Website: bh-photo
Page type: receipt
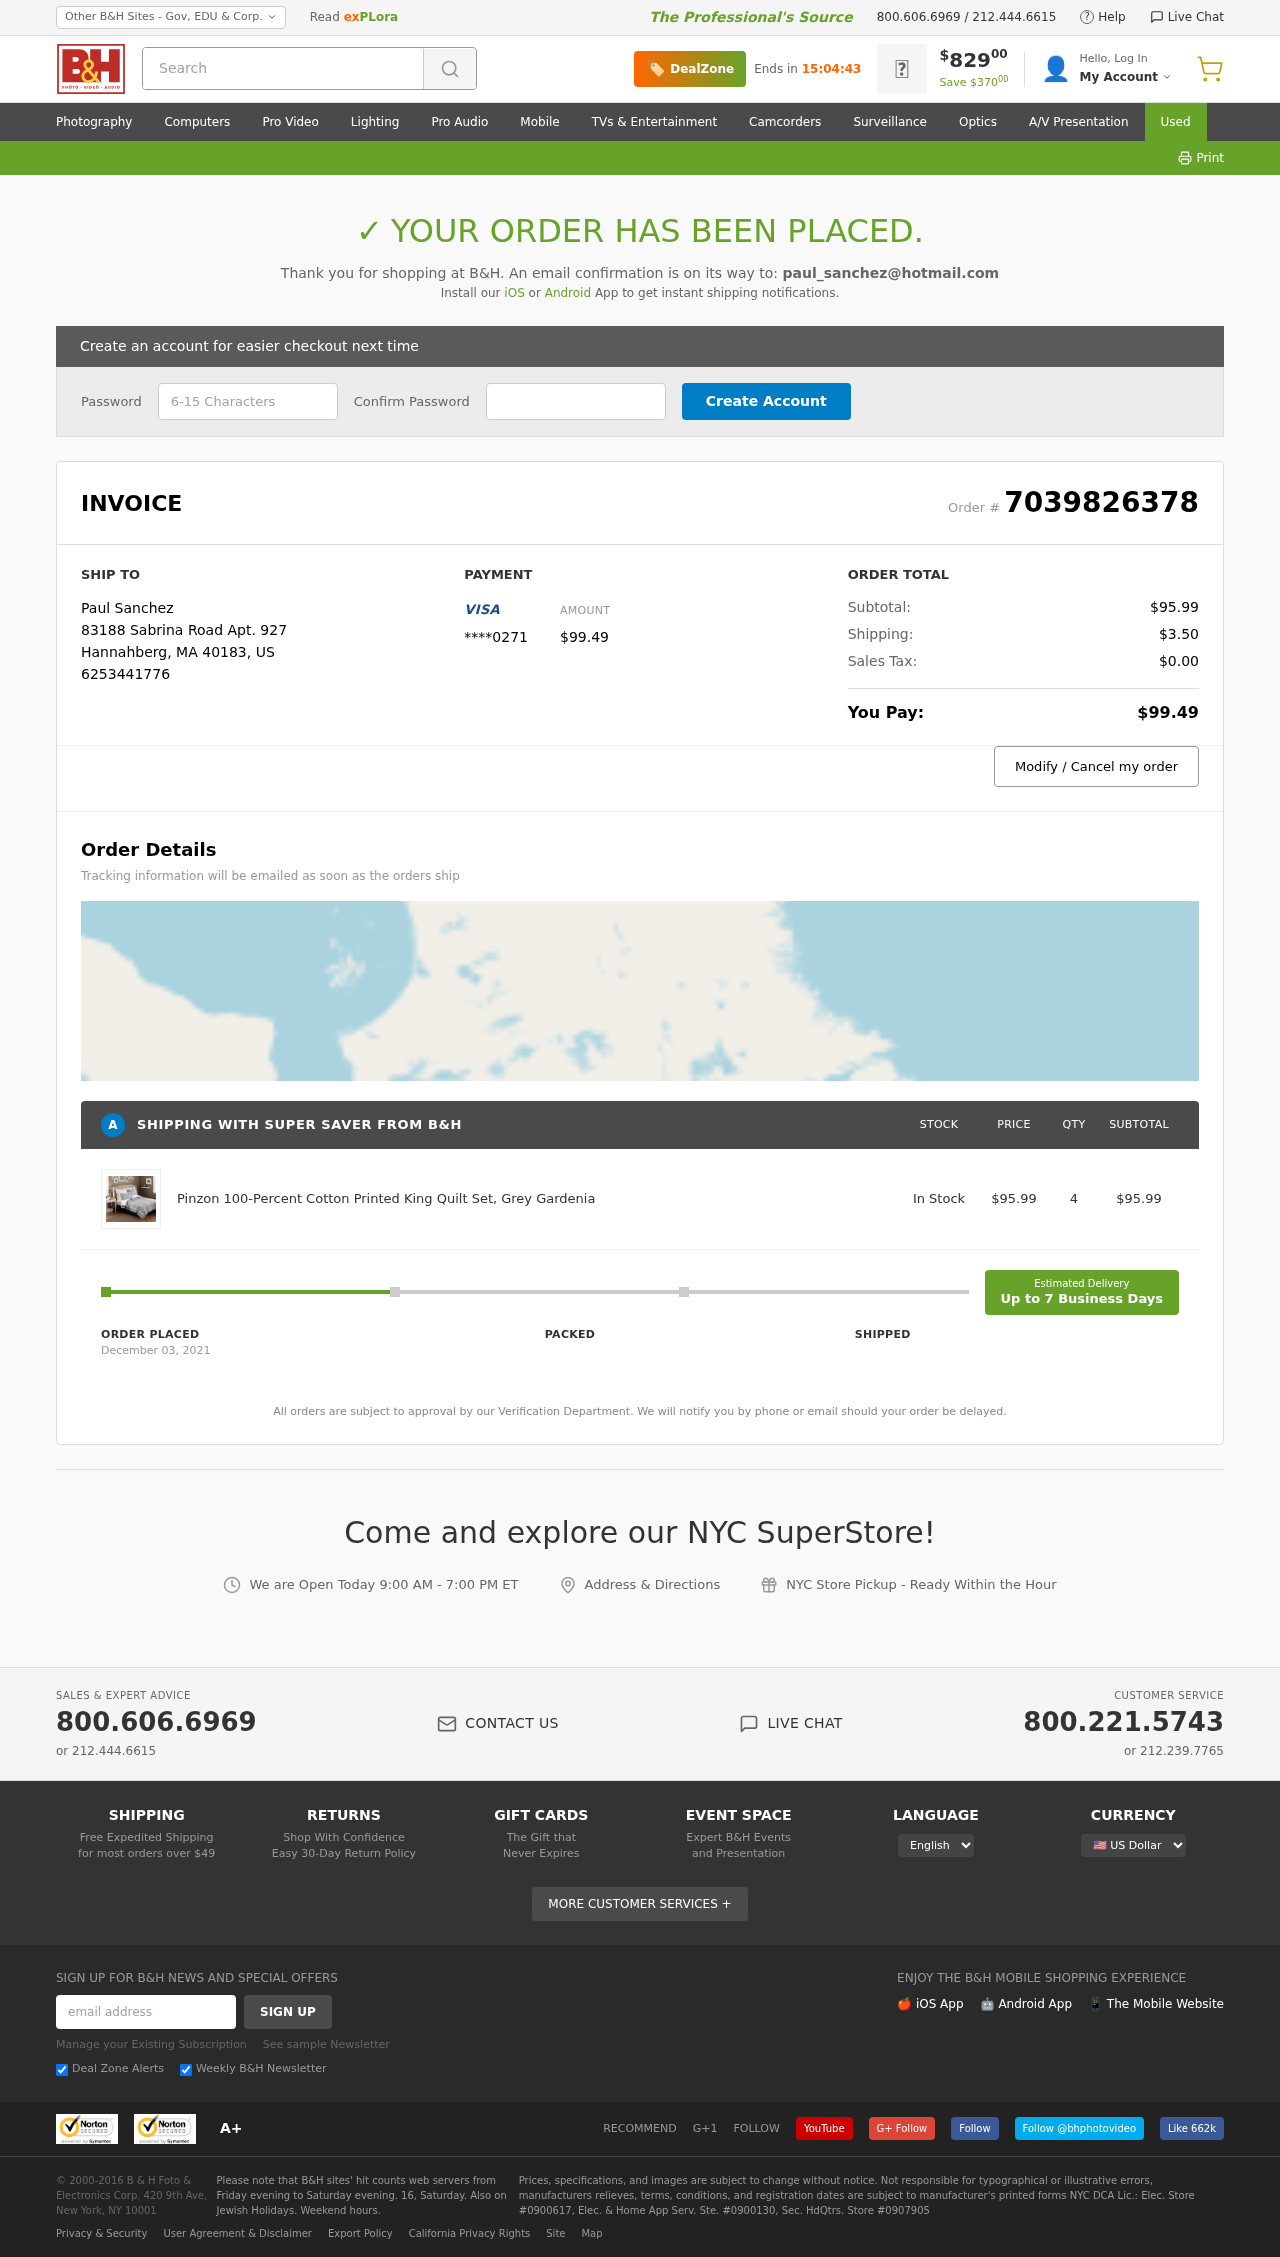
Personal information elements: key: PII_CARD_LAST4
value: ****0271
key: PII_CITY
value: Hannahberg
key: PII_COUNTRY_CODE
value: US
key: PII_EMAIL
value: paul_sanchez@hotmail.com
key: PII_FULLNAME
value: Paul Sanchez
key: PII_PHONE
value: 6253441776
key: PII_POSTCODE
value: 40183
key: PII_STATE_ABBR
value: MA
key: PII_STREET
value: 83188 Sabrina Road Apt. 927
Product elements: key: PRODUCT1_NAME
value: Pinzon 100-Percent Cotton Printed King Quilt Set, Grey Gardenia
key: PRODUCT1_PRICE
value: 95.99
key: PRODUCT1_QUANTITY
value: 4
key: PRODUCT1_SUBTOTAL
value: $95.99
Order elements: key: ORDER_ID
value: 7039826378
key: ORDER_TOTAL
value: $99.49
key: ORDER_SUBTOTAL
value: $95.99
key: ORDER_SHIPPING_COST
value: $3.50
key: ORDER_TAX
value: $0.00
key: ORDER_DATE
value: December 03, 2021
Search elements: key: HEADER_SEARCH
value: Search